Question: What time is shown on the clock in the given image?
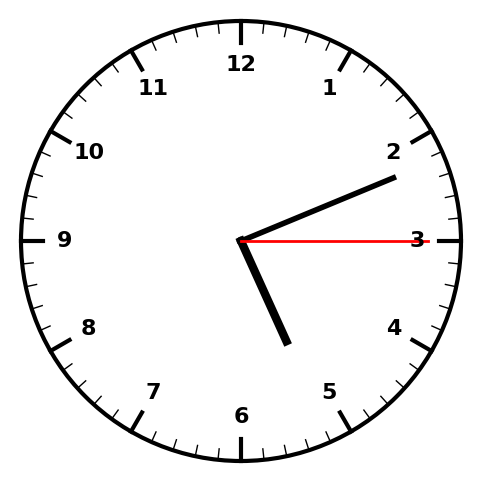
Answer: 05:11:15